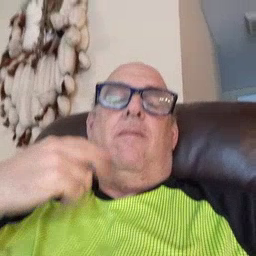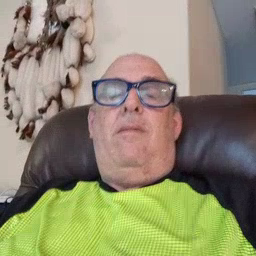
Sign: gum